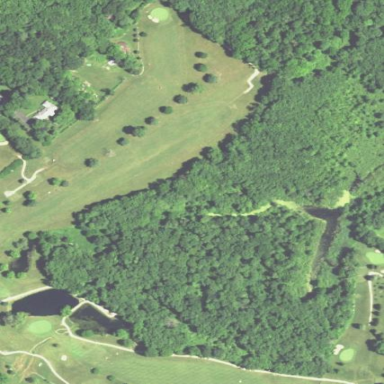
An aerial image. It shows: Recreational ground that serves as 9-hole golf course.